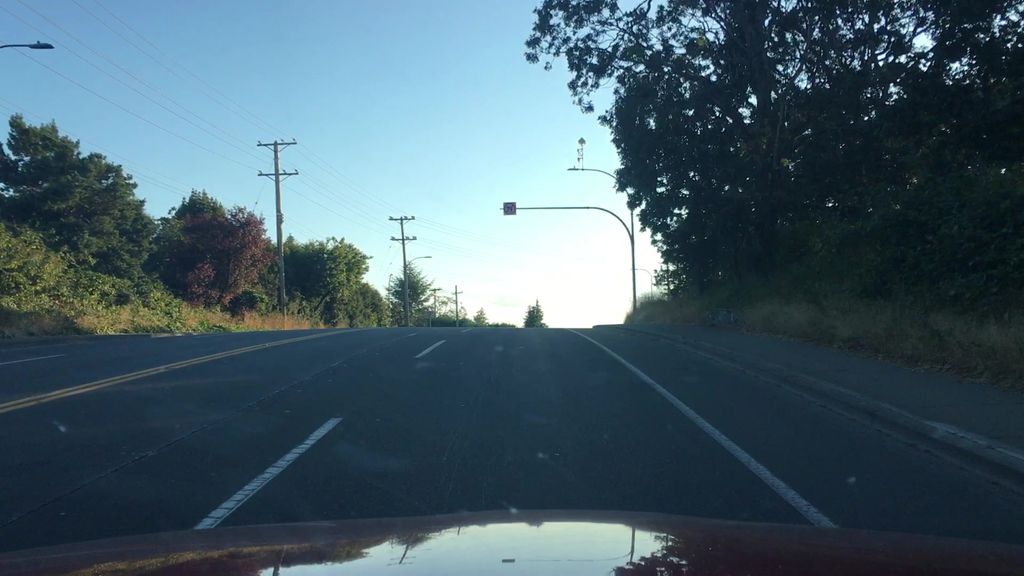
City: victoria